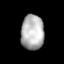
Tissue: lung
Cell type: Epithelial cells
Senescence score: 0.2314
Nuclear area (px): 790
Mean DAPI intensity: 178.623